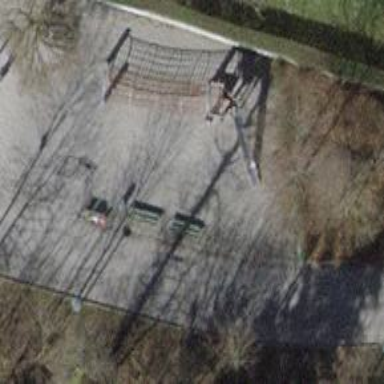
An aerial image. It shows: Bench for seating.